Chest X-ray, PA view. Patient: 33 years old, sex M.
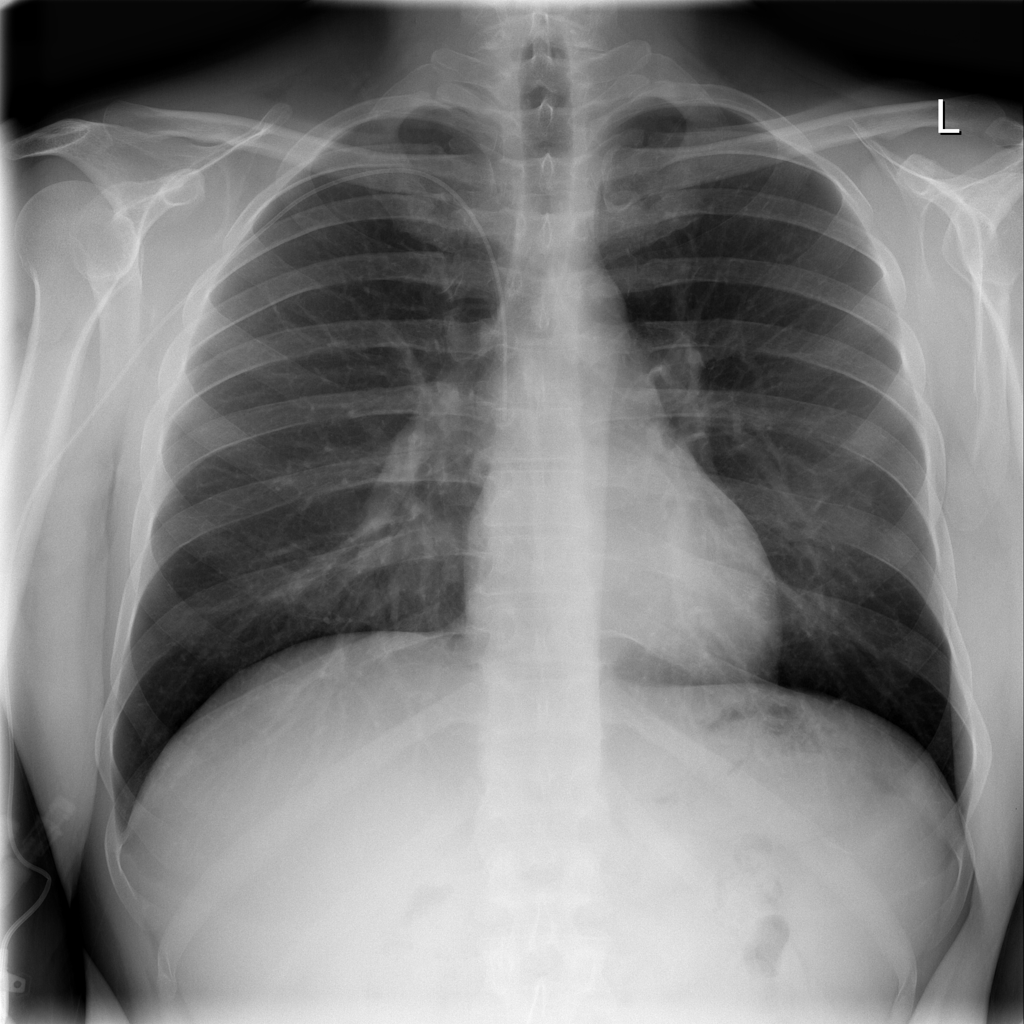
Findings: No Finding